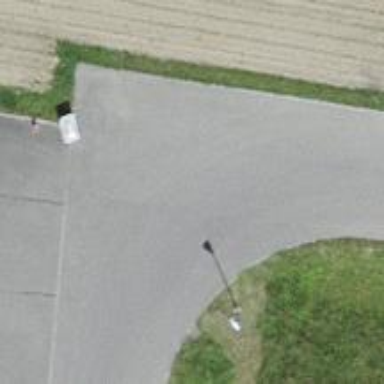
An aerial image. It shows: Smooth asphalt road in residential area.